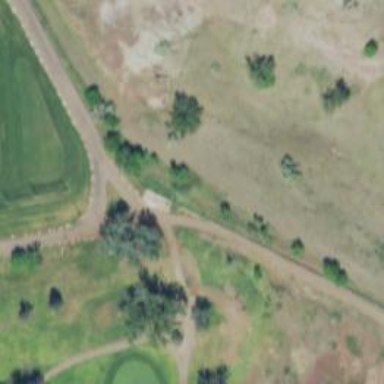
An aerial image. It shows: Service road designated as golf cart path.